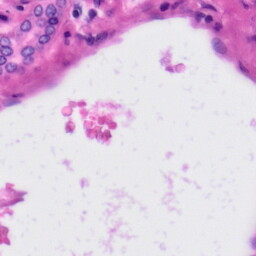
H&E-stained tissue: Liver